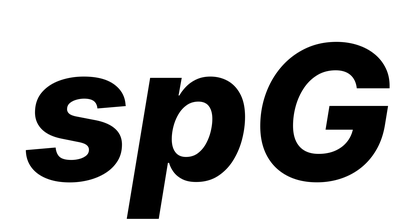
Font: Inter-Italic_ExtraBold_Italic